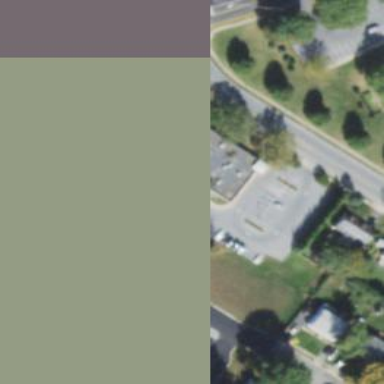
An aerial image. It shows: Clinic.